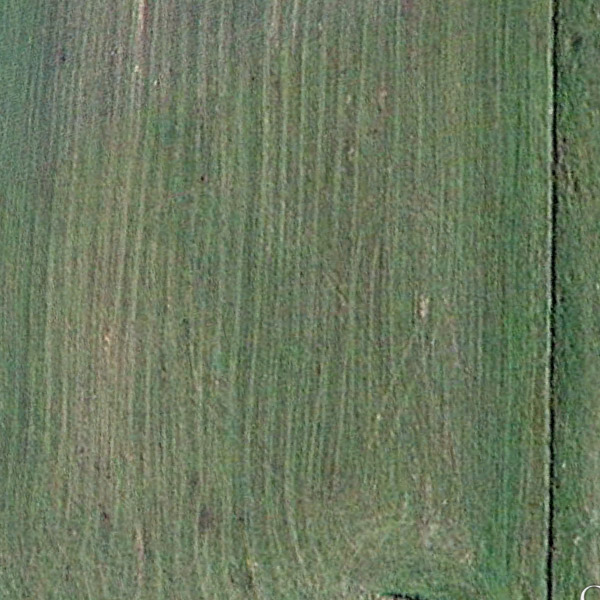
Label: Meadow